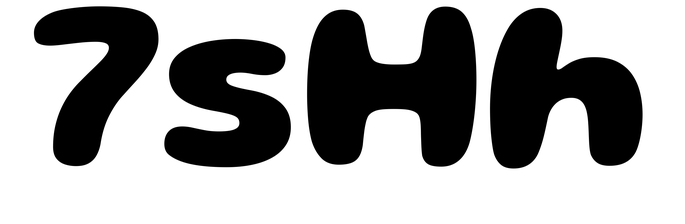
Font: Gluten_Bold